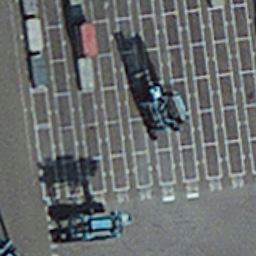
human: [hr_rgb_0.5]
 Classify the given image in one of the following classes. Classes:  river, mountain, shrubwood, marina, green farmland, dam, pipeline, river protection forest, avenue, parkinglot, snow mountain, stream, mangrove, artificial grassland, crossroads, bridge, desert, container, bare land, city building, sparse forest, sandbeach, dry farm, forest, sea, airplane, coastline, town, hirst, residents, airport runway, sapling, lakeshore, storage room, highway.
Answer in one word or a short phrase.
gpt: container